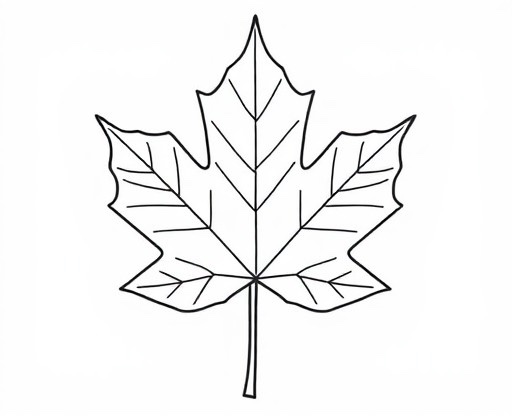
Category: Autumn